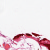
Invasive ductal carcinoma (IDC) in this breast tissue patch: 0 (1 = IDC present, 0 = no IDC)